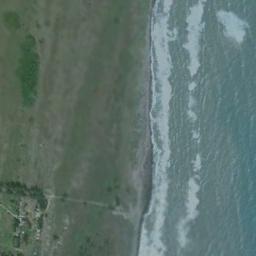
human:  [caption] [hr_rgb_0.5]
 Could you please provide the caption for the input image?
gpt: The beach lies in the grass .

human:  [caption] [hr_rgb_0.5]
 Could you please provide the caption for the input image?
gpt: The beach is surrounded by blue water and waves of waves and green grass .

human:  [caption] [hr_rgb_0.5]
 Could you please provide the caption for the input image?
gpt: There are white waves near the beach .

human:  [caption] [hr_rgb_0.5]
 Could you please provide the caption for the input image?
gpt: The beach with brown sand and some green plants on the beach .

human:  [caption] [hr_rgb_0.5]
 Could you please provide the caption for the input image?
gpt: The grass is beside the beach .